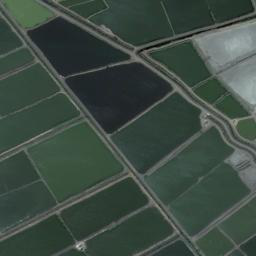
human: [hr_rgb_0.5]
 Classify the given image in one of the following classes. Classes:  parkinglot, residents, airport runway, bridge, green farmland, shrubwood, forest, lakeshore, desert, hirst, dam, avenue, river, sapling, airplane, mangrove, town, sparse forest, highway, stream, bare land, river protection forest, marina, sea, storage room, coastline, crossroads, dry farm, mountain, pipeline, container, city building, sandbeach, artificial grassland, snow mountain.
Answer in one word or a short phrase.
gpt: green farmland